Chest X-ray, AP view. Patient: 22 years old, sex M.
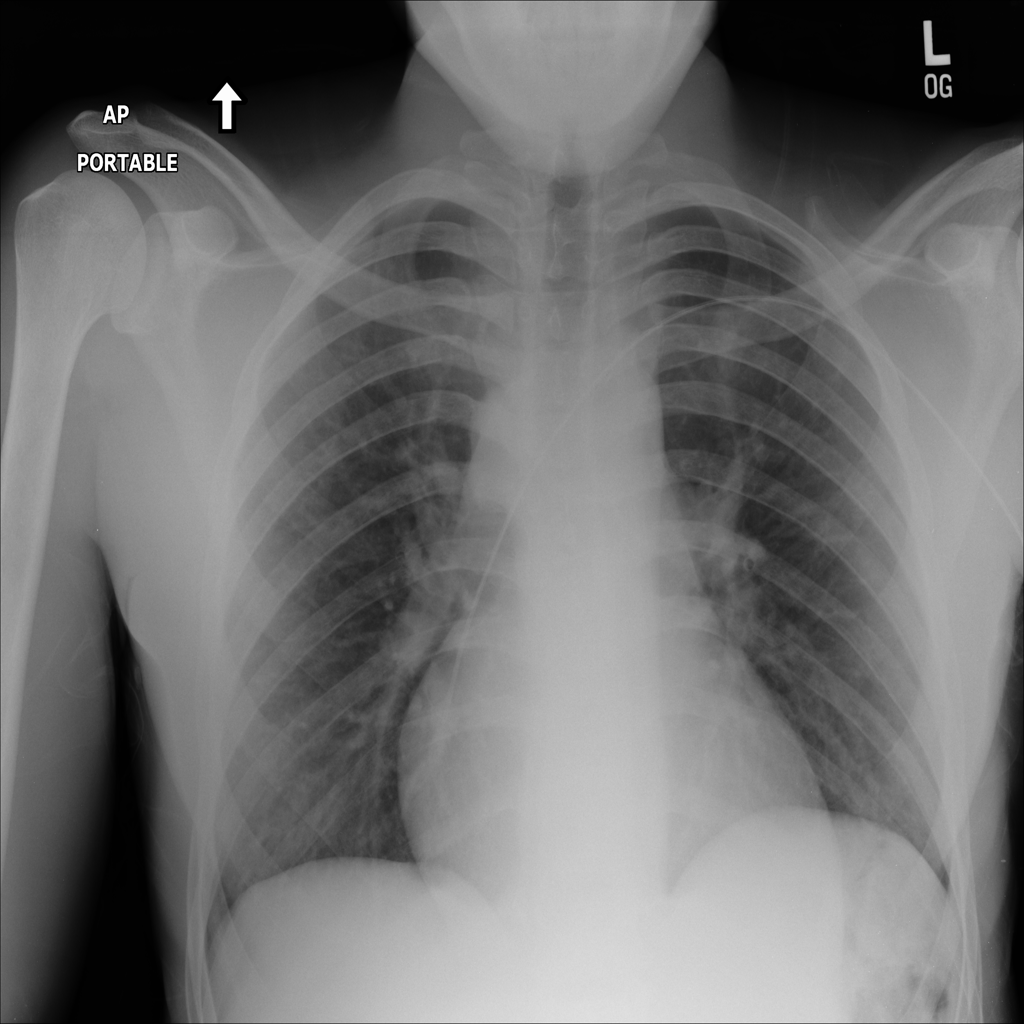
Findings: No Finding